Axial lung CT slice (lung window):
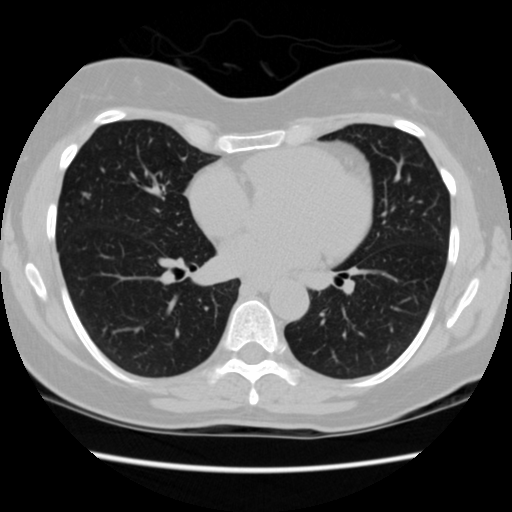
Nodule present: no